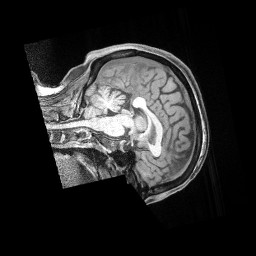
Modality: T1w
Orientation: sagittal
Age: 41
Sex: female
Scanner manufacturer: siemens
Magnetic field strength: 3 T
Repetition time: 2 s
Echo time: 0.00211 s